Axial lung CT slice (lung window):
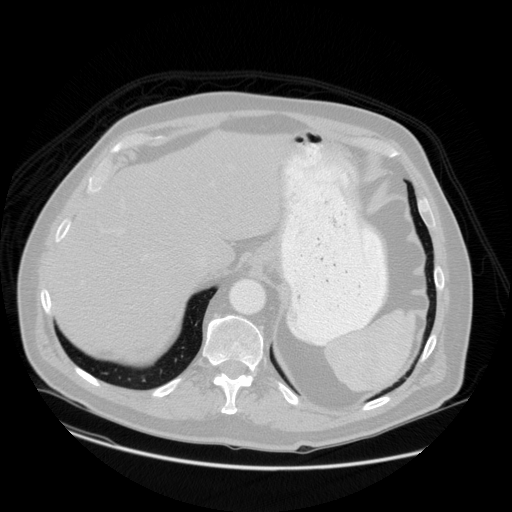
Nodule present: no